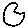
Label: moon